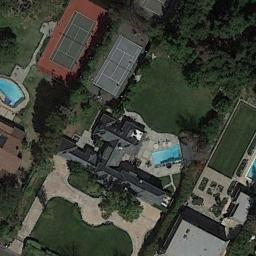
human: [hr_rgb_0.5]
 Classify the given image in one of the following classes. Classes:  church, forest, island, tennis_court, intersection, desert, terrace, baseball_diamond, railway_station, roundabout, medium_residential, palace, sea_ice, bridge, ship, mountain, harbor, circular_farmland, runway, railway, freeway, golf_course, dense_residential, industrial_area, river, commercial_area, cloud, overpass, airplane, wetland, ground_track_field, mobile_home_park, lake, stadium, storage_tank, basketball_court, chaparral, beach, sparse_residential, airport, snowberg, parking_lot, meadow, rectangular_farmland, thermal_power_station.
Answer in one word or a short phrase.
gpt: tennis_court